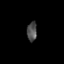
Tissue: lung
Cell type: Epithelial cells
Senescence score: 0.2273
Nuclear area (px): 190
Mean DAPI intensity: 77.216